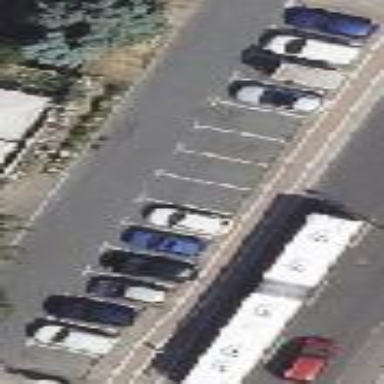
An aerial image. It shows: Street-side parking area.